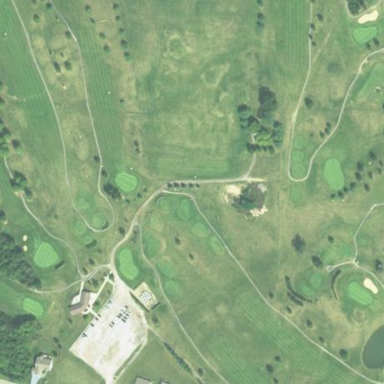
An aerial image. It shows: Golf course.